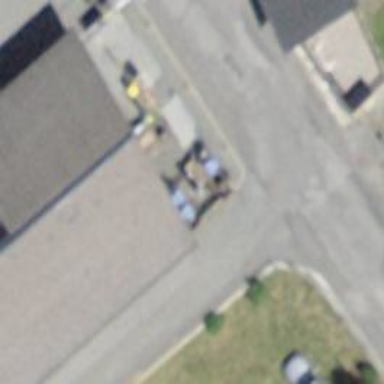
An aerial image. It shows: Bar.